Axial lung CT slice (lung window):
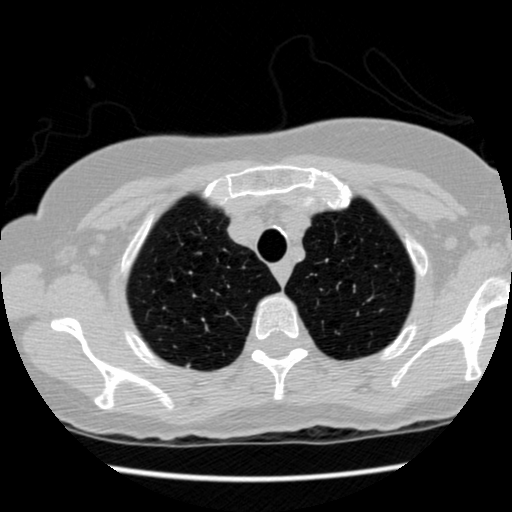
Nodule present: no